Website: macys
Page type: billing-address
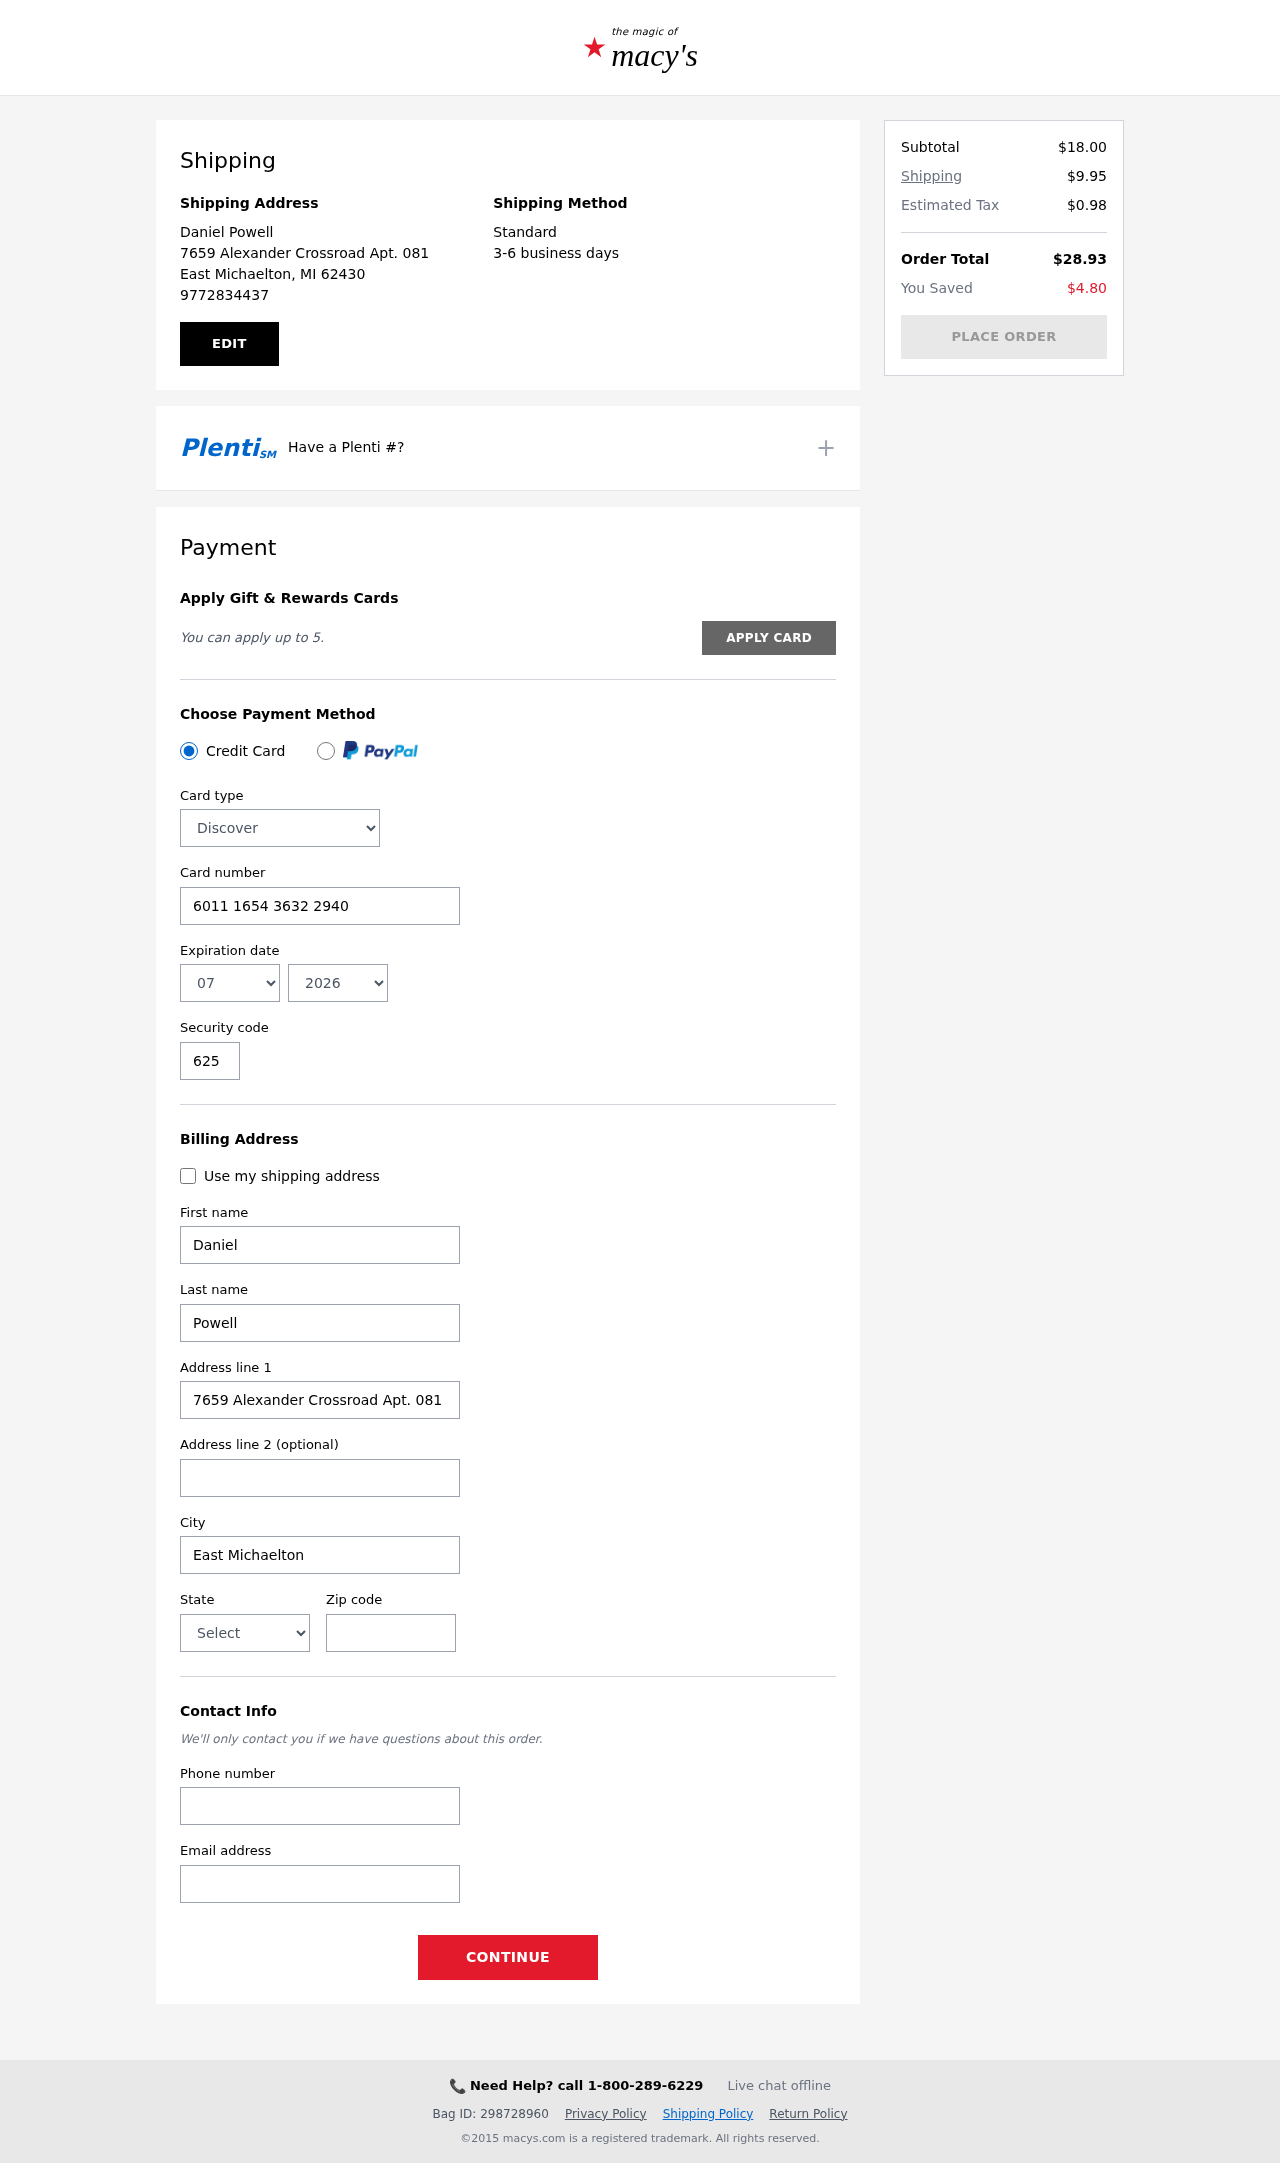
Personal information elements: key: PII_CARD_CVV
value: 625
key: PII_CARD_EXPIRY_MONTH
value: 07
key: PII_CARD_EXPIRY_YEAR
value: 26
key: PII_CARD_NUMBER
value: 6011 1654 3632 2940
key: PII_CARD_TYPE
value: Discover
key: PII_CITY
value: East Michaelton
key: PII_CITY_STATE_ZIP
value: East Michaelton, MI 62430
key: PII_EMAIL
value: danielpowell@gmail.com
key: PII_FIRSTNAME
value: Daniel
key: PII_FULLNAME
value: Daniel Powell
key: PII_LASTNAME
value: Powell
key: PII_PHONE
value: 9772834437
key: PII_POSTCODE
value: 62430
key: PII_STATE
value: Michigan
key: PII_STREET
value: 7659 Alexander Crossroad Apt. 081
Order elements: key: ORDER_SUBTOTAL
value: $18.00
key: ORDER_SHIPPING_COST
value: $9.95
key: ORDER_TAX
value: $0.98
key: ORDER_TOTAL
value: $28.93
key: ORDER_SAVINGS
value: $4.80